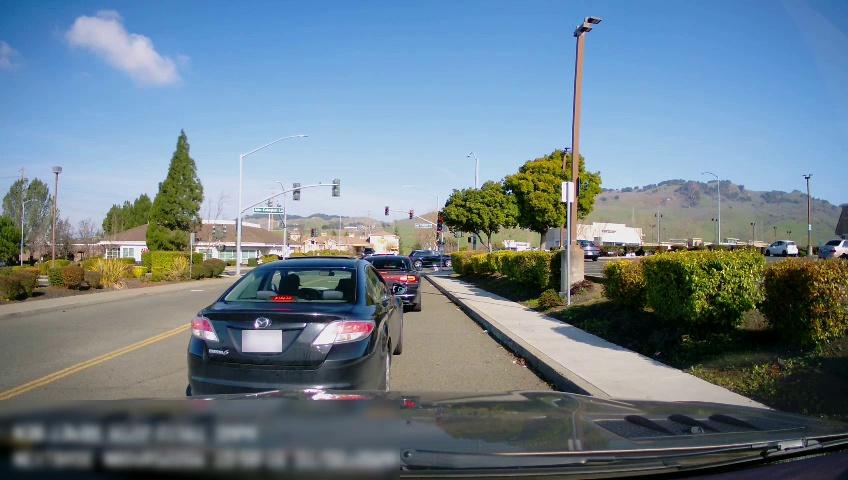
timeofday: Day
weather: Sunny
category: Drivable Space
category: Vehicles | Car
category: Vehicles | Car
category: Vehicles | Car
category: Vehicles | Car
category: Vehicles | Car
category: Vehicles | SUV
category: Vehicles | SUV
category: Lanes | Current Lane
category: Lanes | Opposite Lane
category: Traffic | Signs
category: Traffic | Signs
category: Traffic | Lights
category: Traffic | Lights